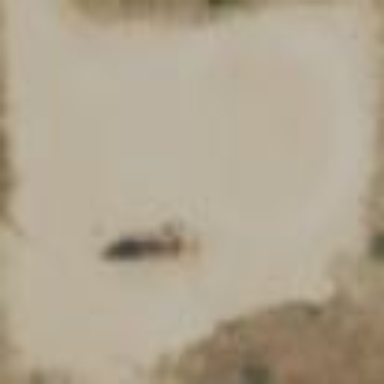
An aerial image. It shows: Wellsite surrounded by sand.